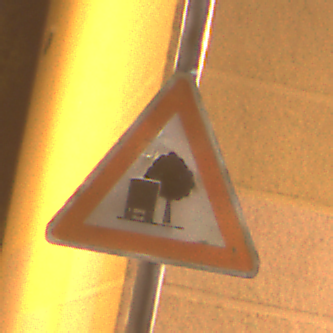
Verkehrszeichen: UnzureichendesLichtraumprofil
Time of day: Night
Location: Outdoor (Urban)
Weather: Clear
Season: NotSpecified
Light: Artificial